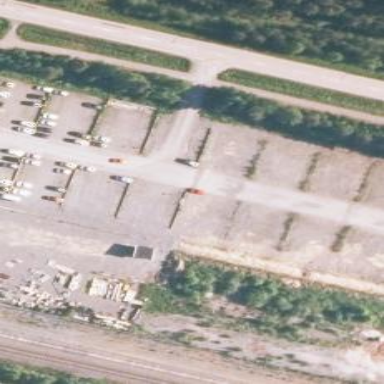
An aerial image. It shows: Parking area with gravel surface. It is designated as park and ride facility.